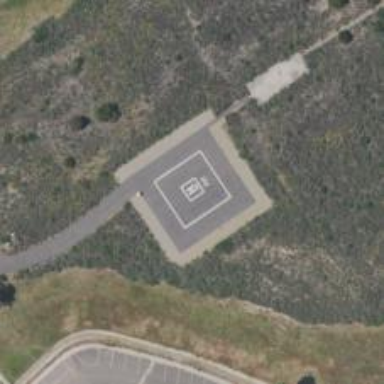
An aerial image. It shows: Image of helipad at airport.